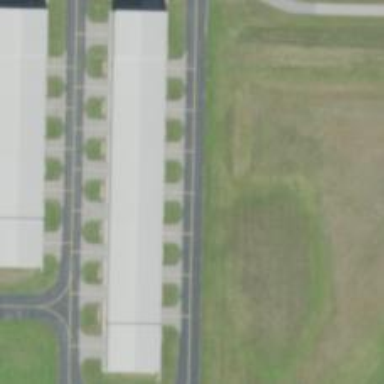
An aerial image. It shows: View of taxiway at the airport.